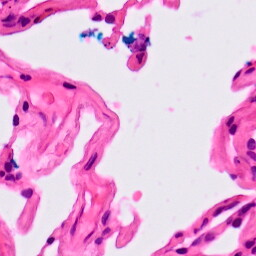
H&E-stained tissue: Lung